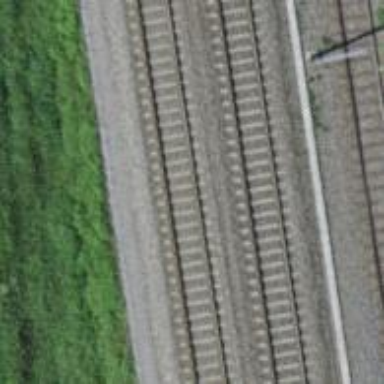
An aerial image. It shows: Railway with electrified contact lines.